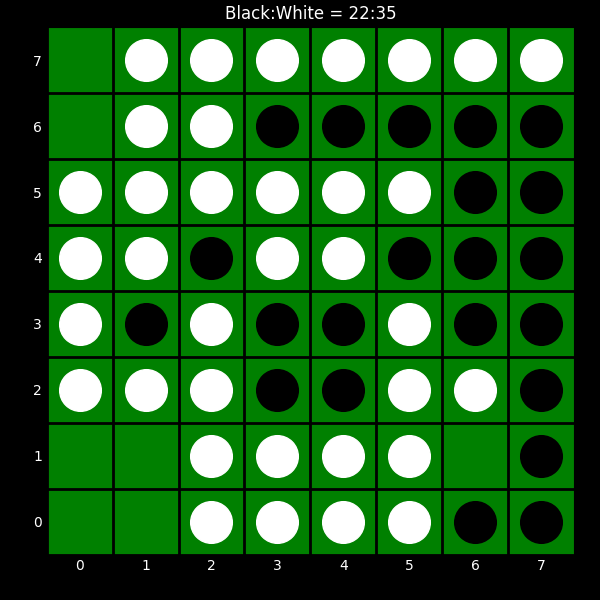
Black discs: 22
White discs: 35